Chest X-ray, PA view. Patient: 65 years old, sex M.
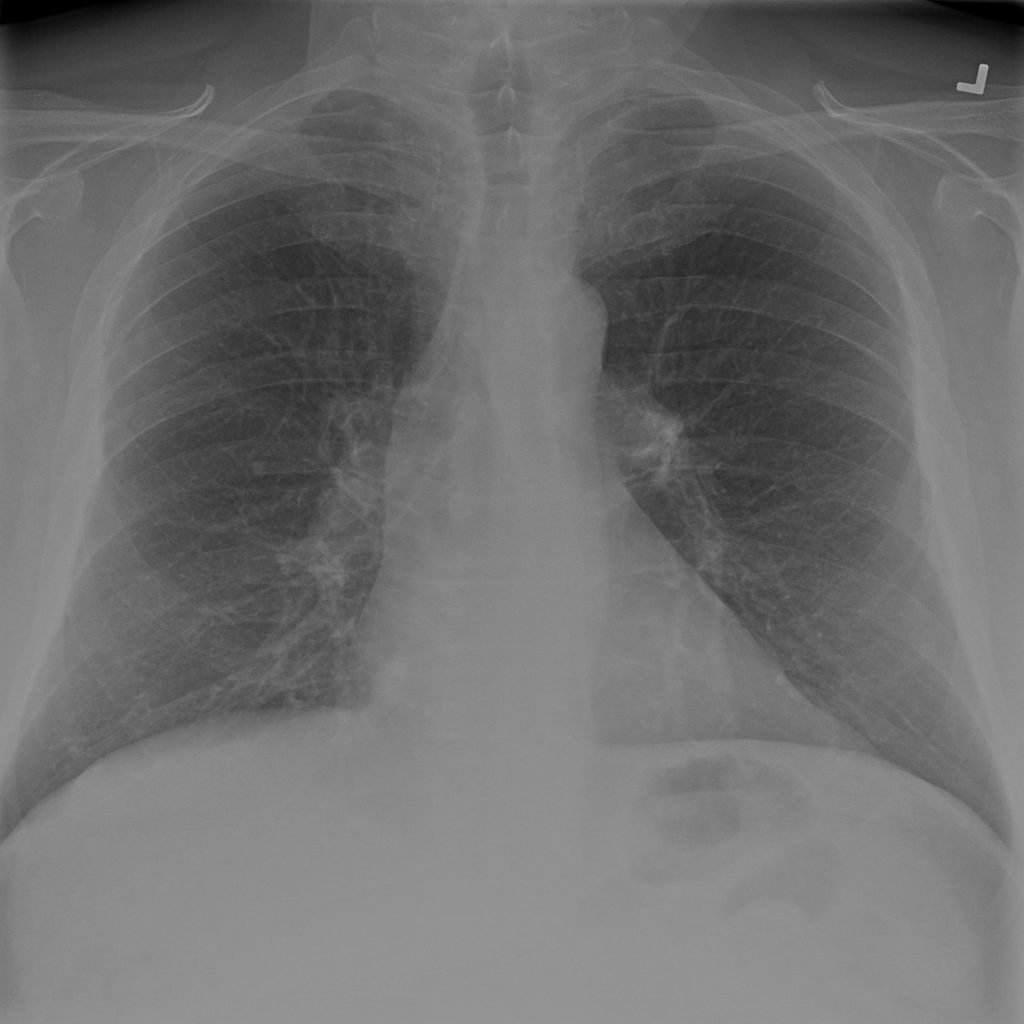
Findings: No Finding